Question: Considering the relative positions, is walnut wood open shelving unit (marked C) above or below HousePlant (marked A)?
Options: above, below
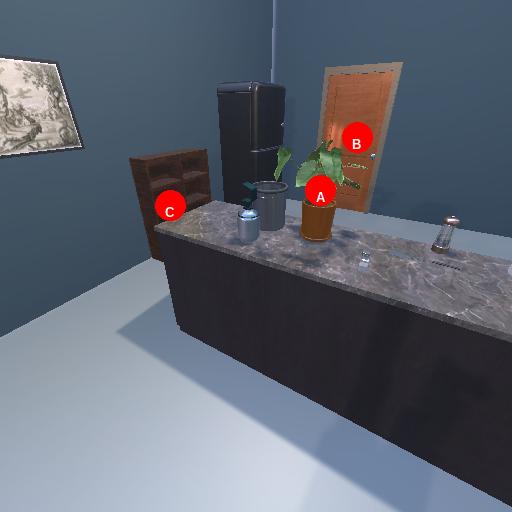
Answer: above